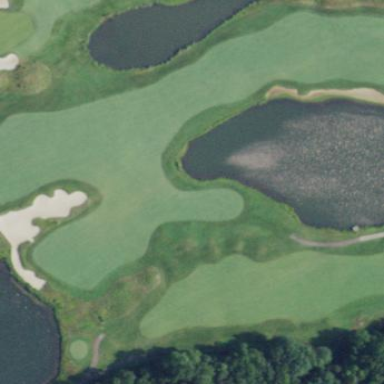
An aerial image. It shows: Rough grassy area used for golf.